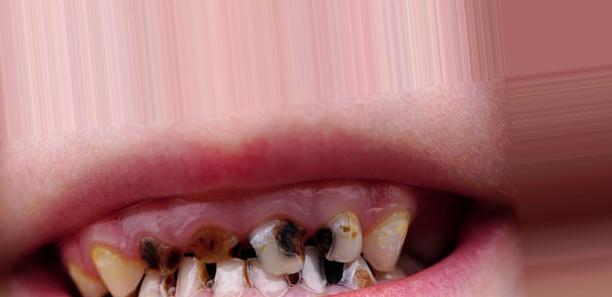
Condition: Caries